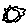
Label: sun